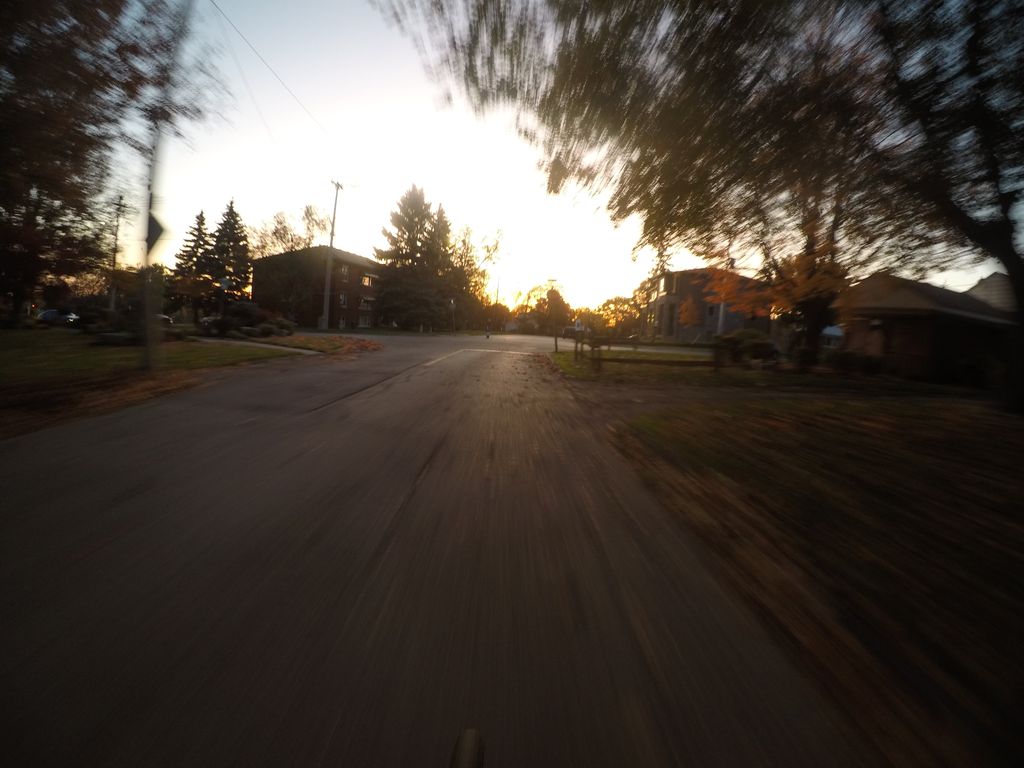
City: kitchener-waterloo